Question: We have a complicated publishing model in our application that allows different users to see different objects. We generate which users can see which objects as the view which determines this is quite slow. We have a background service that runs every 10 minutes which uses a merge statement to ensure the stored table is up to date, we also have merge statement that runs per user at the beginning of a request. Very rarely we are getting a deadlock situation when the merge runs for a user at the same time as the merge runs for the whole database and an update exists. Is there a way to stop this happening as I would expect one to complete and then release the locks and then the next complete, find no data to update and continue. Any help would be appreciated.

'''
<deadlock>
<victim-list>
<victimProcess id="processe7058f0c8" />
</victim-list>
<process-list>
<process id="processe7058f0c8" taskpriority="0" logused="344" waitresource="KEY: 7:72057600589430784 (dc897b8904f5)" waittime="1341" ownerId="62095831" transactionname="user_transaction" lasttranstarted="2015-02-06T16:29:17.037" XDES="0xe789ce3a8" lockMode="U" schedulerid="6" kpid="4072" status="suspended" spid="59" sbid="2" ecid="0" priority="0" trancount="2" lastbatchstarted="2015-02-06T16:29:17.037" lastbatchcompleted="2015-02-06T16:29:17.033" lastattention="1900-01-01T00:00:00.033" clientapp=".Net SqlClient Data Provider" hostname="ZNPRODWEB1" hostpid="22512" loginname="DATABASE" isolationlevel="read committed (2)" xactid="62095831" currentdb="7" lockTimeout="<PHONE>" clientoption1="671088672" clientoption2="128056">
<executionStack>
<frame procname="DATABASE.Store.UpdateStoredPublishingSegmentUsersForUsers" line="20" stmtstart="794" stmtend="3468" sqlhandle="0x03000700d8b7073ae34ef00037a4000001000000000000000000000000000000000000000000000000000000">
MERGE [Store].StoredPublishingSegmentUsers AS TARGET
USING
(
SELECT realTimePublishings.PublishingSegmentId,
realTimePublishings.UserId,
realTimePublishings.IsParticipating,
realTimePublishings.IsVisibleWithFilter
FROM Publishing.PublishingSegmentUsersRealTimeData realTimePublishings
INNER JOIN @UserIds u ON u.Id = realTimePublishings.UserId
) AS SOURCE
ON TARGET.PublishingSegments_PublishingSegmentId = SOURCE.PublishingSegmentId
AND TARGET.Users_UserId = SOURCE.UserId
WHEN MATCHED AND (TARGET.IsParticipating != SOURCE.IsParticipating)
OR (TARGET.IsVisibleWithFilter != SOURCE.IsVisibleWithFilter) THEN
UPDATE SET TARGET.IsParticipating = SOURCE.IsParticipating,
TARGET.IsVisibleWithFilter = SOURCE.IsVisibleWithFilter
WHEN NOT MATCHED BY TARGET THEN
INSERT ([PublishingSegments_PublishingSegmentId], [Users_UserId </frame>
<frame procname="DATABASE.Store.ProcessStoreUpdatesForCustomer" line="51" stmtstart="2844" stmtend="3082" sqlhandle="0x030007008e48614a974ff00037a4000001000000000000000000000000000000000000000000000000000000">
EXEC Store.UpdateStoredPublishingSegmentUsersForUsers @UserIds
-- Update the stored incentive program leagues </frame>
</executionStack>
<inputbuf>
Proc [Database Id = 7 Object Id = <PHONE>] </inputbuf>
</process>
<process id="processe7f0450c8" taskpriority="0" logused="352" waitresource="PAGE: 7:1:42475 " waittime="1272" ownerId="62094952" transactionname="user_transaction" lasttranstarted="2015-02-06T16:29:15.450" XDES="0xe6e6c63a8" lockMode="U" schedulerid="7" kpid="1260" status="suspended" spid="67" sbid="2" ecid="0" priority="0" trancount="2" lastbatchstarted="2015-02-06T16:29:15.450" lastbatchcompleted="2015-02-06T16:29:10.670" lastattention="1900-01-01T00:00:00.670" clientapp=".Net SqlClient Data Provider" hostname="ZNPRODWEB1" hostpid="19952" loginname="DATABASE" isolationlevel="read committed (2)" xactid="62094952" currentdb="7" lockTimeout="<PHONE>" clientoption1="671088672" clientoption2="128056">
<executionStack>
<frame procname="DATABASE.Store.UpdateStoredPublishingSegmentUsersForUsers" line="20" stmtstart="794" stmtend="3468" sqlhandle="0x03000700d8b7073ae34ef00037a4000001000000000000000000000000000000000000000000000000000000">
MERGE [Store].StoredPublishingSegmentUsers AS TARGET
USING
(
SELECT realTimePublishings.PublishingSegmentId,
realTimePublishings.UserId,
realTimePublishings.IsParticipating,
realTimePublishings.IsVisibleWithFilter
FROM Publishing.PublishingSegmentUsersRealTimeData realTimePublishings
INNER JOIN @UserIds u ON u.Id = realTimePublishings.UserId
) AS SOURCE
ON TARGET.PublishingSegments_PublishingSegmentId = SOURCE.PublishingSegmentId
AND TARGET.Users_UserId = SOURCE.UserId
WHEN MATCHED AND (TARGET.IsParticipating != SOURCE.IsParticipating)
OR (TARGET.IsVisibleWithFilter != SOURCE.IsVisibleWithFilter) THEN
UPDATE SET TARGET.IsParticipating = SOURCE.IsParticipating,
TARGET.IsVisibleWithFilter = SOURCE.IsVisibleWithFilter
WHEN NOT MATCHED BY TARGET THEN
INSERT ([PublishingSegments_PublishingSegmentId], [Users_UserId </frame>
<frame procname="DATABASE.Store.UpdateStoredPublishingSegmentUsersForUser" line="9" stmtstart="352" stmtend="484" sqlhandle="0x0300070011dcfb3af84ef00037a4000001000000000000000000000000000000000000000000000000000000">
EXEC Store.UpdateStoredPublishingSegmentUsersForUsers @UserIds; </frame>
<frame procname="DATABASE.Store.ProcessStoreUpdatesForUser" line="35" stmtstart="1814" stmtend="2048" sqlhandle="0x03000700832bce510e50f00037a4000001000000000000000000000000000000000000000000000000000000">
EXEC Store.UpdateStoredPublishingSegmentUsersForUser @UserId
-- Update the stored incentive program leagues </frame>
</executionStack>
<inputbuf>
Proc [Database Id = 7 Object Id = <PHONE>] </inputbuf>
</process>
</process-list>
<resource-list>
<keylock hobtid="72057600589430784" dbid="7" objectname="DATABASE.Store.StoredPublishingSegmentUsers" indexname="PK_StoredPublishingSegmentUsers" id="locke68752b80" mode="U" associatedObjectId="72057600589430784">
<owner-list>
<owner id="processe7f0450c8" mode="U" />
</owner-list>
<waiter-list>
<waiter id="processe7058f0c8" mode="U" requestType="wait" />
</waiter-list>
</keylock>
<pagelock fileid="1" pageid="42475" dbid="7" subresource="FULL" objectname="DATABASE.Store.StoredPublishingSegmentUsers" id="locke64335280" mode="IU" associatedObjectId="72057600589430784">
<owner-list>
<owner id="processe7058f0c8" mode="IU" />
</owner-list>
<waiter-list>
<waiter id="processe7f0450c8" mode="U" requestType="convert" />
</waiter-list>
</pagelock>
</resource-list>
</deadlock>
'''
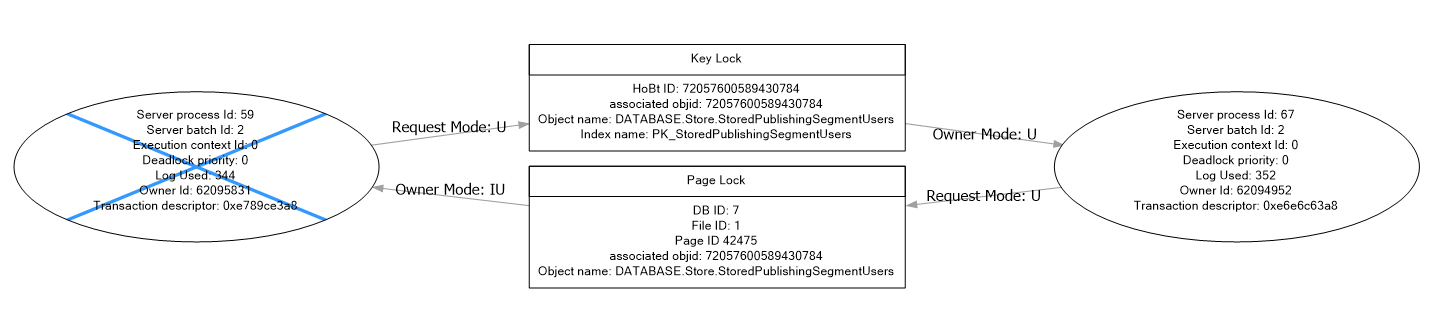
Answer: This sounds like a hard to solve deadlock. Usually, one would solve this by ensuring a consistent lock order and increasing the lock mode to something above 'S'. It is unclear how this would be done here.
Suggestions:
1. Can you tolerate the (rare) background update to U-lock the table? That would allow reads to happen concurrently but it would lock out all other updates. Use: WITH (TABLOCK, UPDLOCK).
2. Set DEADLOCK_PRIORITY to LOW for the rare background update and put it in a retry loop. Retries are a valid way to solve deadlock problems.
3. The deadlock is due to one tran locking rows, the other locking pages. You might be able to solve this by making both statements use ROWLOCK. I'm not experienced at doing this so this is just a guess.
All three should cause minimal code changes.
I'd probably favor (2) because it is easy to understand, simple and clearly correct.